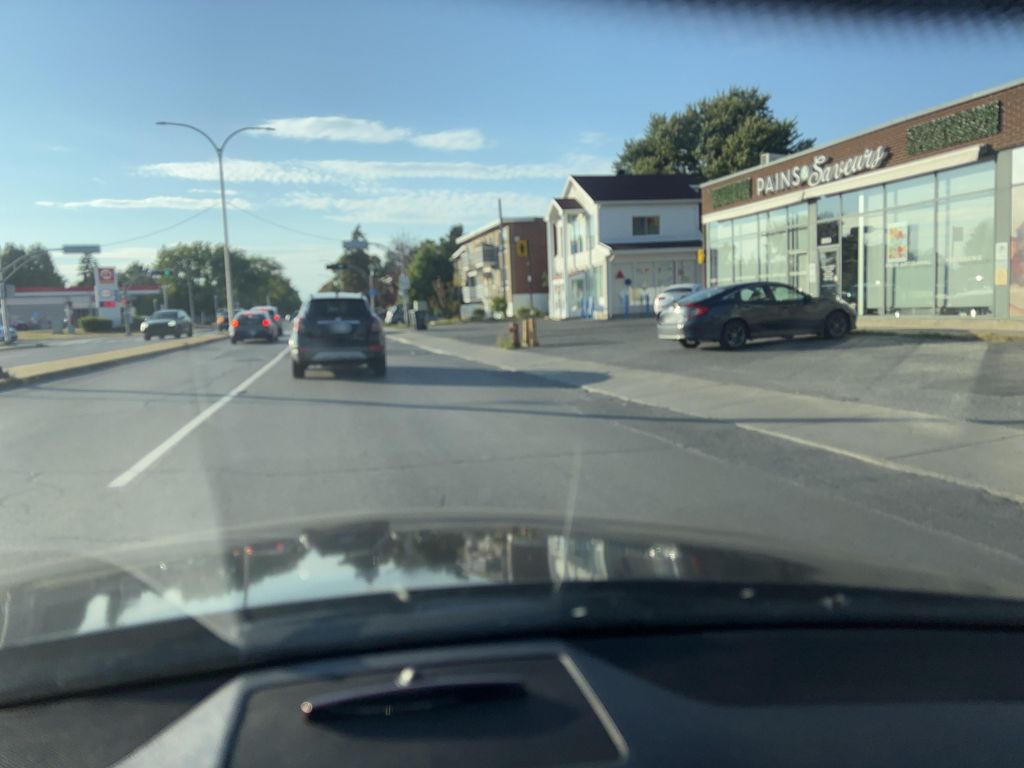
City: montreal